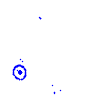
Particle: proton